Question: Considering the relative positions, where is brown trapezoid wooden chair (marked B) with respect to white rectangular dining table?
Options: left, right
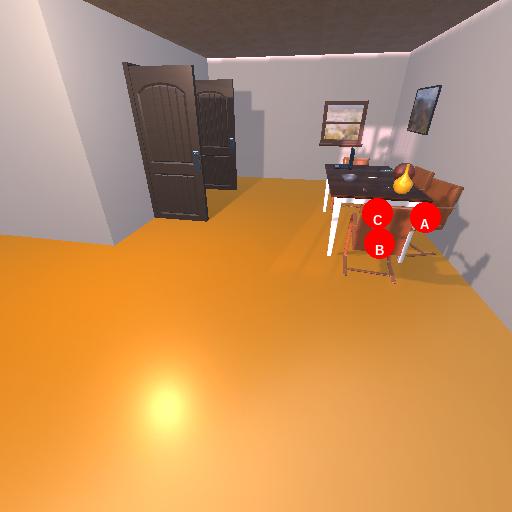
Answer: left